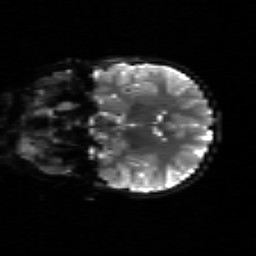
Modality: sbref
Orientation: coronal
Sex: female
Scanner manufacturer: siemens
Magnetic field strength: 3 T
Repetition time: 5 s
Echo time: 0.071 s